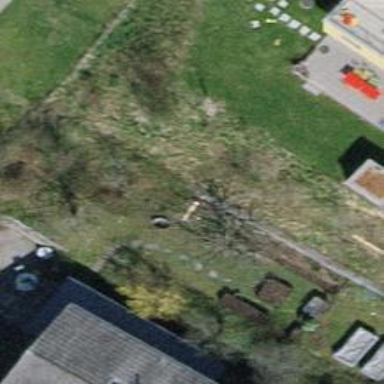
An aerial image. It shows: Single tag "natural: tree."